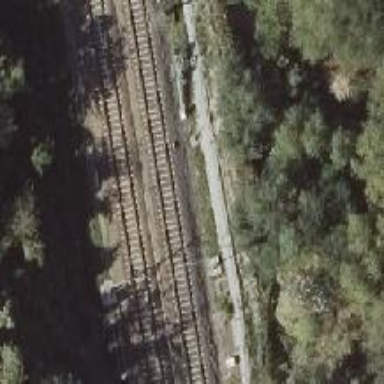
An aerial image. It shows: Railway signal.